Aerial crown-view tile of a tropical tree (Barro Colorado Island, Panama), acquired 20240611:
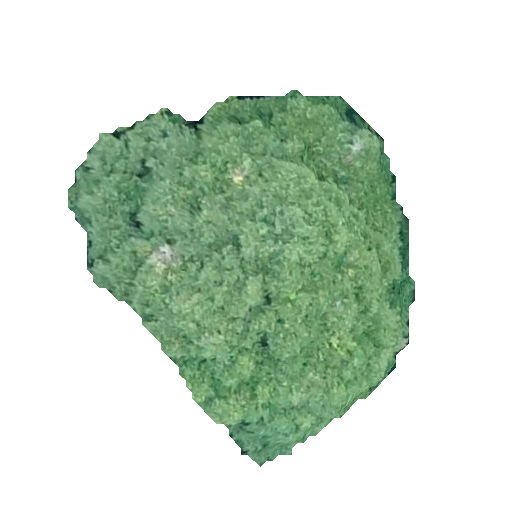
Species: Prioria copaifera
GBIF accepted scientific name: Prioria copaifera
Crown area: 137.291 m²